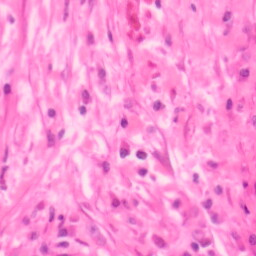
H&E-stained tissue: Colon